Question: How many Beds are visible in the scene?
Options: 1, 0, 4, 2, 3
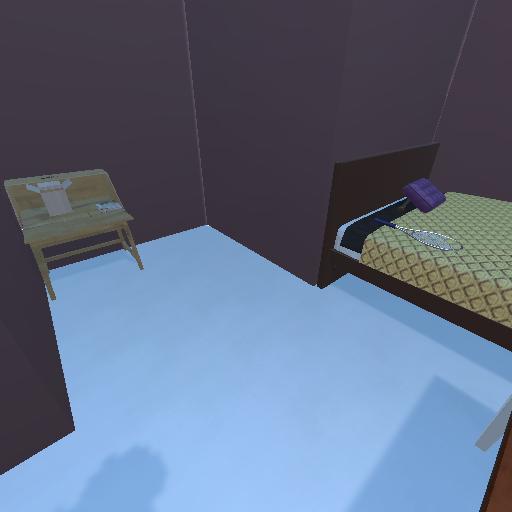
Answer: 1